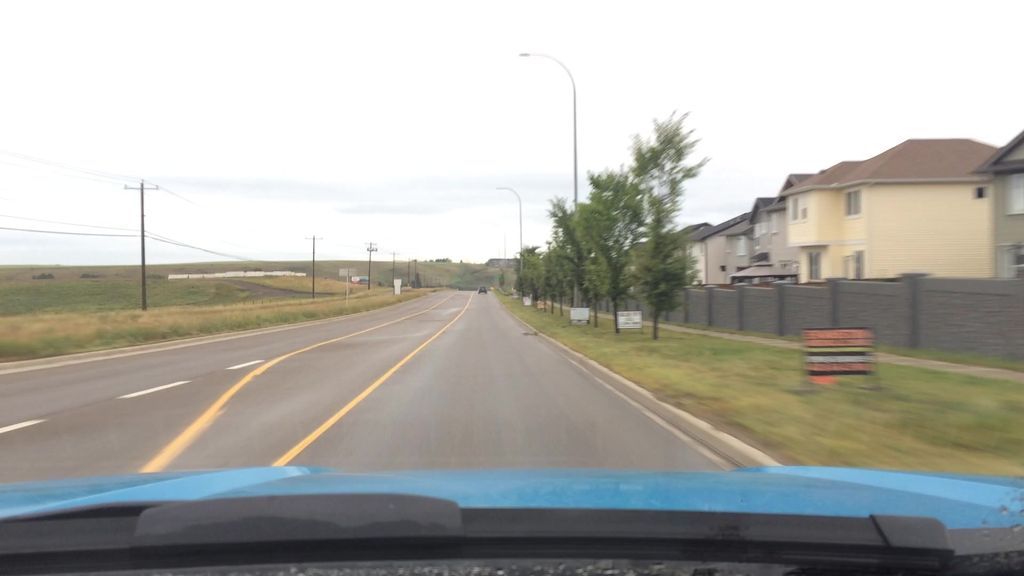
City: calgary